Question: I have some data in Snowflake and I'm using web interface to run some queries.
I have the following query:
'''
select * from MY_TABLE
where AIRPORT_CODE in (select IATA from AIRPORT_CODES_TABLE)
'''
This returns an empty result. However, there are values in 'MY_TABLE' which should be returned.
If I just create the following testing query, I actually do get some of the results back:
'''
select * from MY_TABLE
where AIRPORT_CODE in ('YHZ')
'''
So there are clearly rows in 'MY_TABLE' which have a value of ''YHZ''. And also, 'YHZ' is definitely in the table 'AIRPORT_CODES_TABLE' , so the original query should return some results as well. Here is a snippet of 'AIRPORT_CODES_TABLE':
'''
select IATA from AIRPORT_CODES_TABLE
'''

What am I missing here? I referred to <URL> to make my queries, so it should be correct.
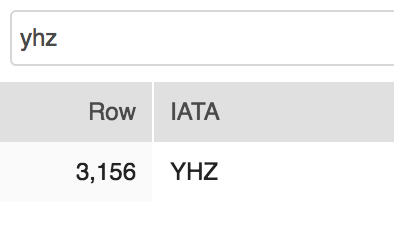
Answer: just a thought can you try by using 'Trim' function
'''
SELECT *
FROM MY_TABLE
WHERE Trim(AIRPORT_CODE) IN (
SELECT Trim(IATA)
FROM AIRPORT_CODES_TABLE
)
'''